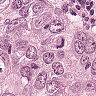
Metastatic tissue present: yes